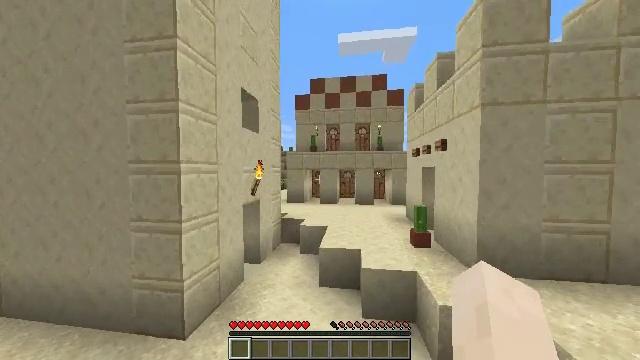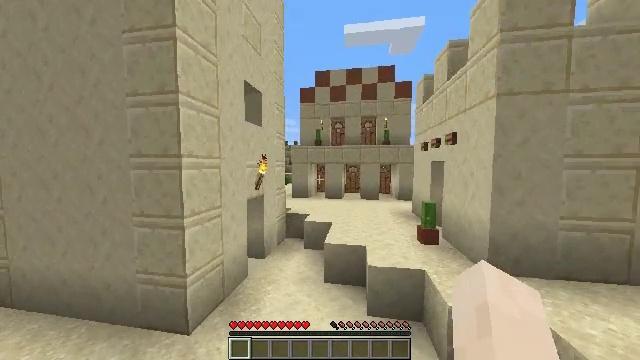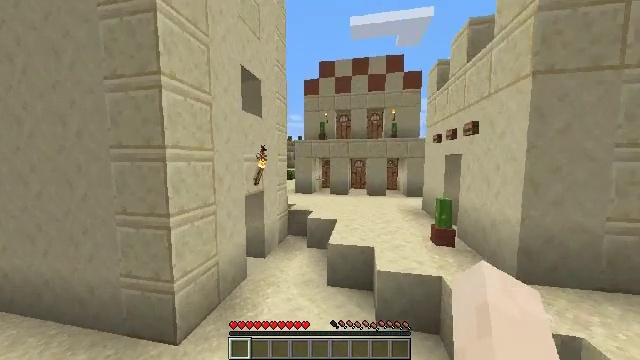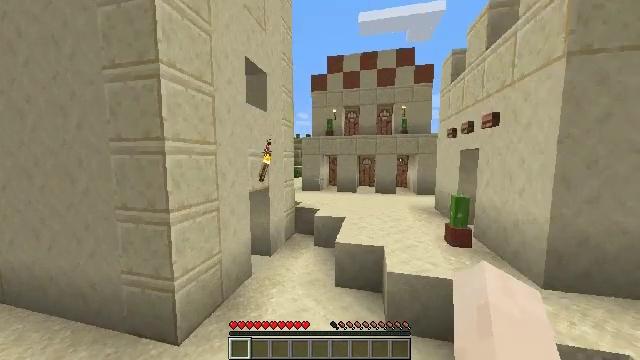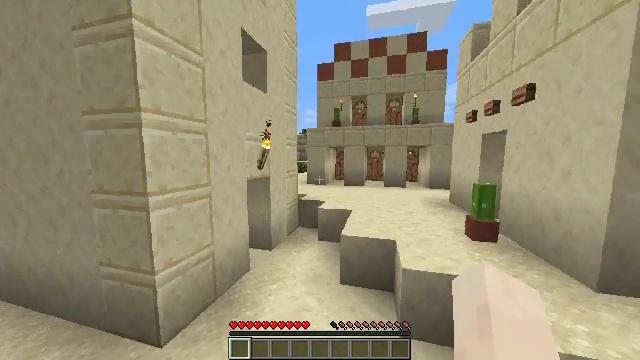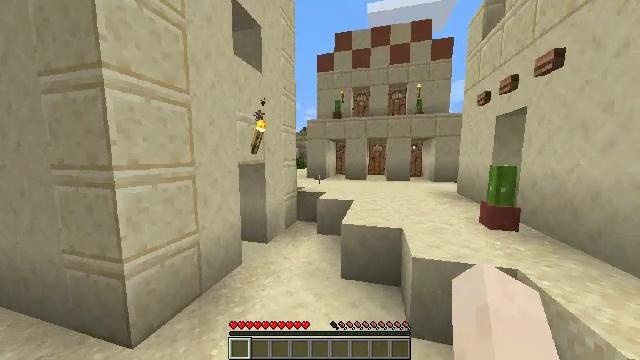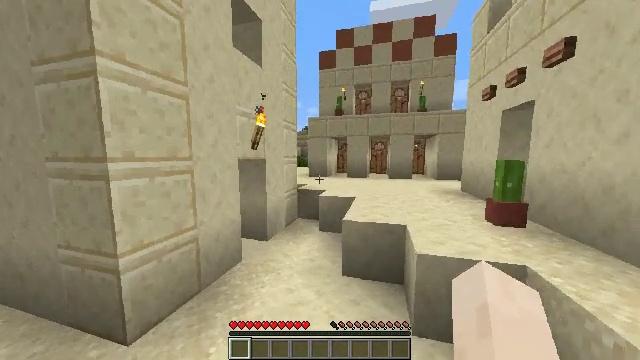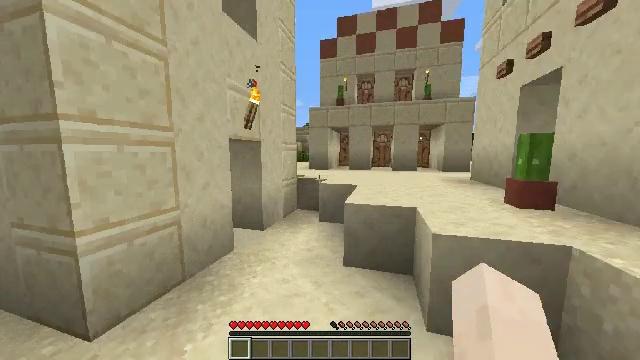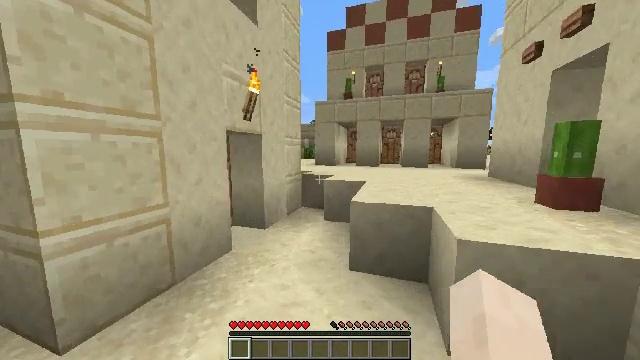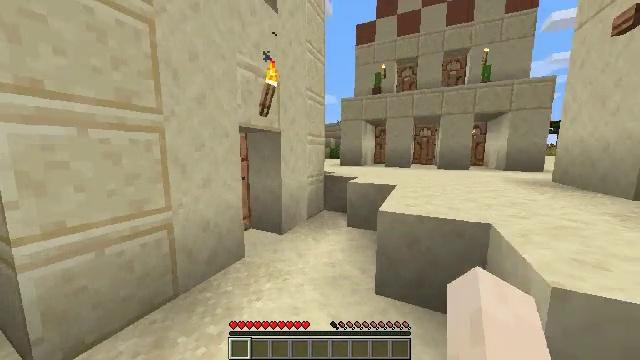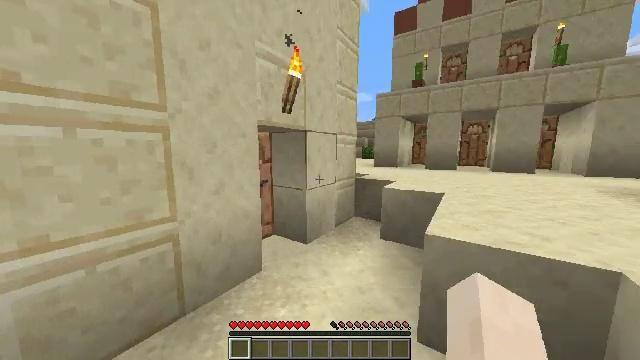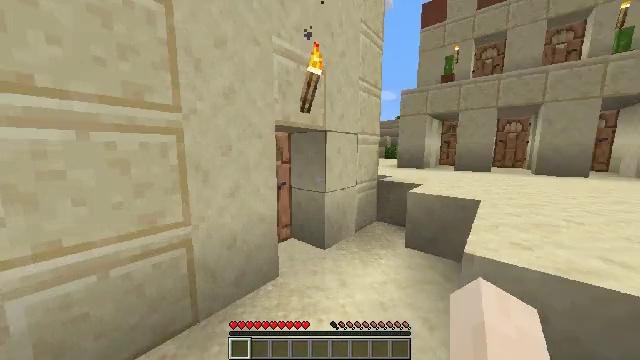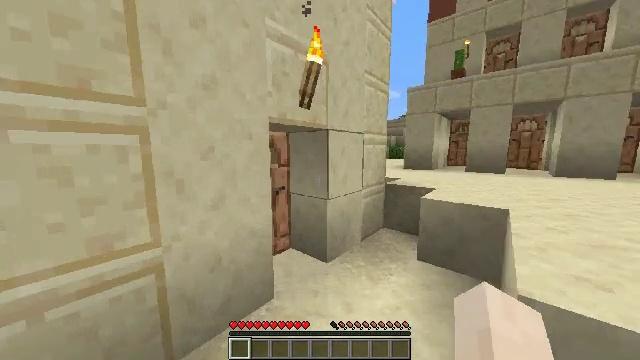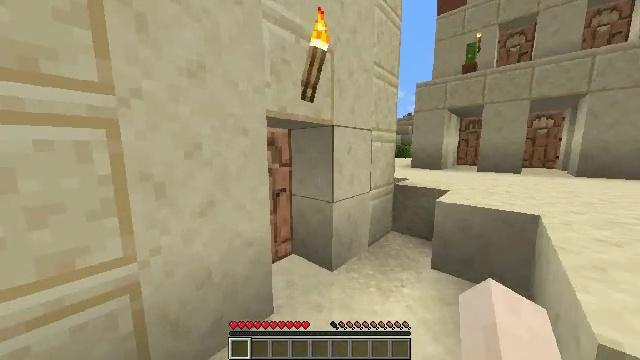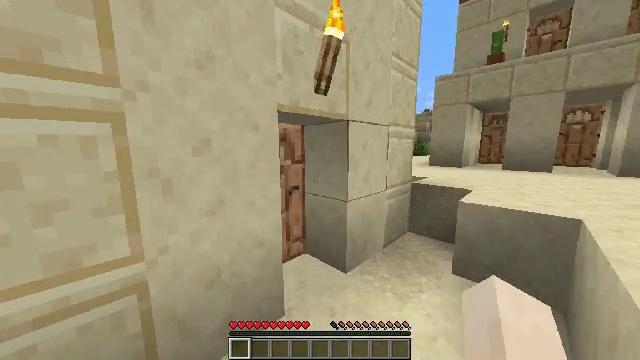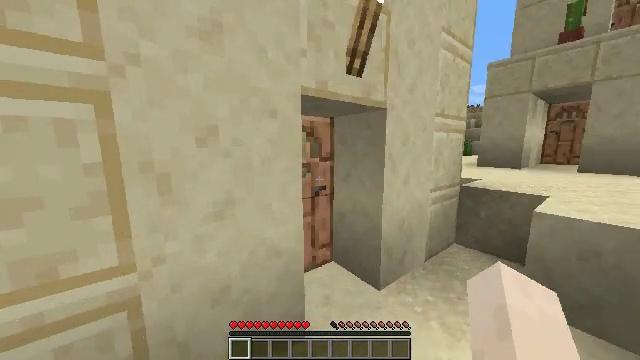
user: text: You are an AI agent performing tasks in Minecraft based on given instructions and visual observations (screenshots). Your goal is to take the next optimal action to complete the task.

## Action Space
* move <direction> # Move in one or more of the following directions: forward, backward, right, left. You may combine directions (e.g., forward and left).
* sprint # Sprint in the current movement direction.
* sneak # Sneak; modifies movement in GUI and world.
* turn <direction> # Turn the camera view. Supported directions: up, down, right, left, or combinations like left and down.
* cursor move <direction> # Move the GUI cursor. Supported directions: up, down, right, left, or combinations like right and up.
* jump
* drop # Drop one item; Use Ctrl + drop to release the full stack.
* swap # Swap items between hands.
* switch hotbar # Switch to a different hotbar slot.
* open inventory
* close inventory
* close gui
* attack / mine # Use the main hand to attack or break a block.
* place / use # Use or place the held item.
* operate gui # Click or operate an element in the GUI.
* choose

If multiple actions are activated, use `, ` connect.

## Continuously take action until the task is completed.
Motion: motion action
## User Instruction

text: Break the chest to retrieve items inside.
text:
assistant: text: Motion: move forward, sprint, turn left and down, jump
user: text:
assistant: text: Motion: move forward, sprint, turn left and down, jump
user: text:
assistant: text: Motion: move forward, sprint, turn left, jump
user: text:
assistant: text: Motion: move forward, sprint, turn left
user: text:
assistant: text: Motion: move forward, sprint
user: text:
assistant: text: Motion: move forward, sprint
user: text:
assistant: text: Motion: move forward, sprint
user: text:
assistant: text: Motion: move forward, sprint, turn left
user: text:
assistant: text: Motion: move forward, sprint, turn left
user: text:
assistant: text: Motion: move forward, turn left
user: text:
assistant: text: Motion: move forward, turn left
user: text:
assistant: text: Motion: move forward
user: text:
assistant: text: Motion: move forward, turn left
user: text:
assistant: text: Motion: move forward, turn left
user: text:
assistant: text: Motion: move forward, turn left
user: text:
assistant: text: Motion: move forward, turn left
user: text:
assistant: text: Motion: move forward, turn left
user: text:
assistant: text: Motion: move forward, turn left
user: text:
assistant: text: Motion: move forward, turn left
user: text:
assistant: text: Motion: move forward
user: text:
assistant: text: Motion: move forward
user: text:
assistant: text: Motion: move forward, turn left and down, use / place
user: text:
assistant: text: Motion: move forward, turn left and down, use / place
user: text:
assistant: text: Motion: move forward, turn left and down, use / place
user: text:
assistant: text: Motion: move forward, turn left
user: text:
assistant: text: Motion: move forward, turn left
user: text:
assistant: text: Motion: move forward
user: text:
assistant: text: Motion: move forward
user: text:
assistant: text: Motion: move forward
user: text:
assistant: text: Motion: move forward